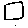
Label: square